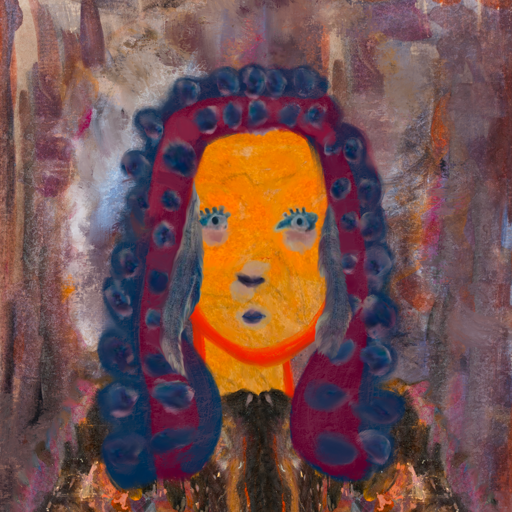
Background: Hypocrite, Head And Neck Front: Sisters, Face Front: Hill_Girl, Bust: Gypsy_Queen, Hair Front: Hill_Girl, Head Accessory: Blank, Second Necklace: Blank, Necklace: Blank, Baby: Blank